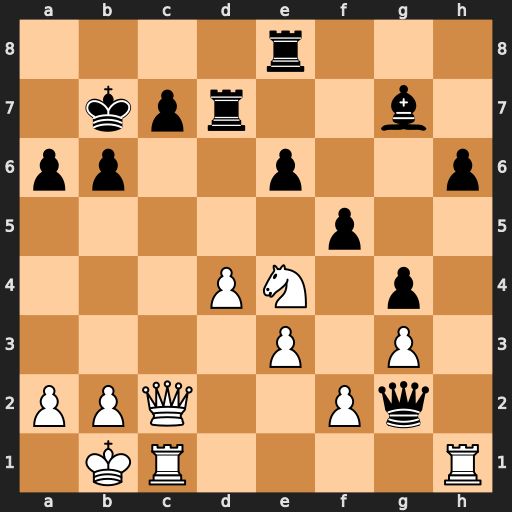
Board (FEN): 4r3/1kpr2b1/pp2p2p/5p2/3PN1p1/4P1P1/PPQ2Pq1/1KR4R
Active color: w
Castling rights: -
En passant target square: -
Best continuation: Qc6+ Kb8 Qxd7 Qxe4+ Ka1